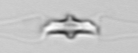
Label: Chaetoceros_didymus